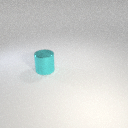
large cyan metal cylinder